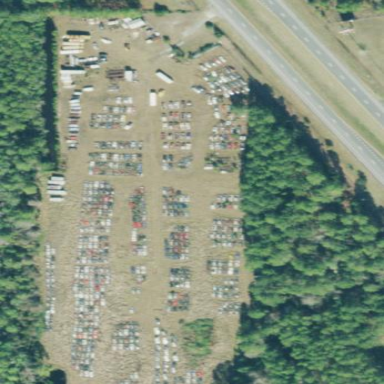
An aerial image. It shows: Scrap yard situated in industrial area.